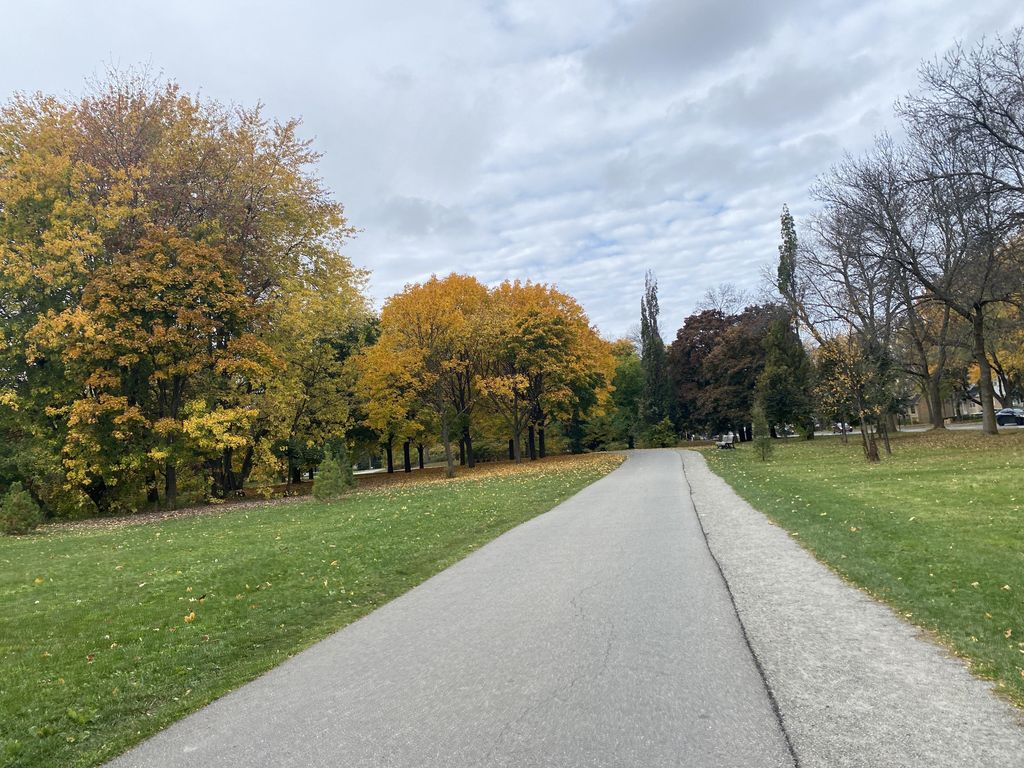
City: montreal